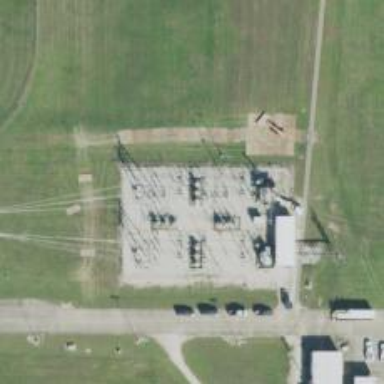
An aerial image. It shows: Switch used for power control.